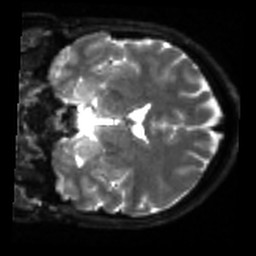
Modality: sbref
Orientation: coronal
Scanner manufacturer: siemens
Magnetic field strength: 3 T
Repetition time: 4 s
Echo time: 0.0594 s